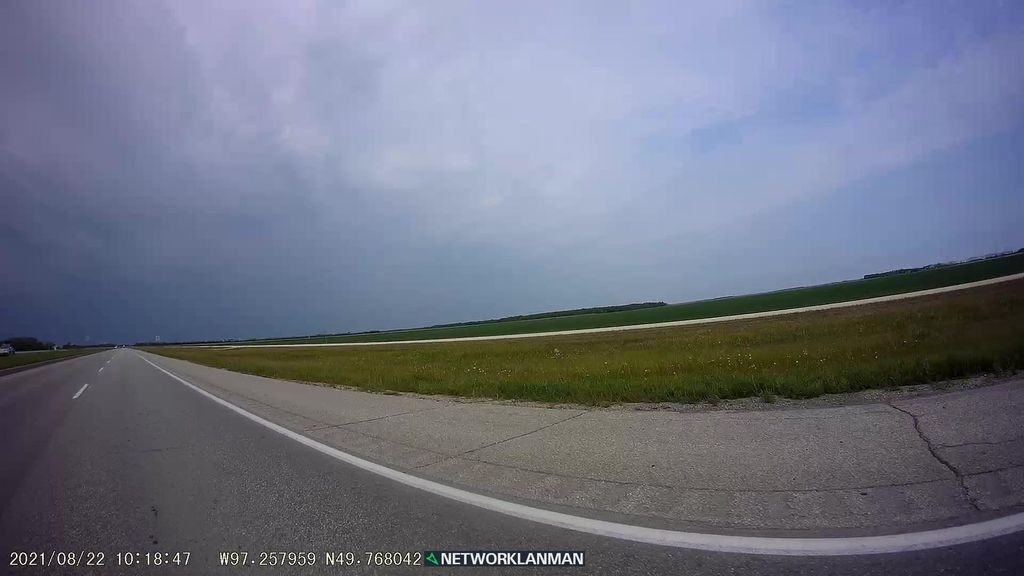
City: winnipeg